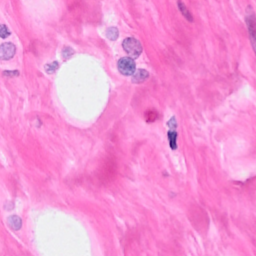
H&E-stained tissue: Breast